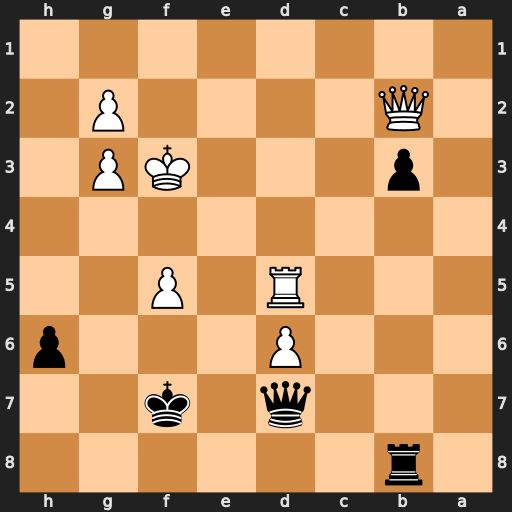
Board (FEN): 1r6/3q1k2/3P3p/3R1P2/8/1p3KP1/1Q4P1/8
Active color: b
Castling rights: -
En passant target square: -
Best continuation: Qc6 Qe5 Re8 Qd4 b2